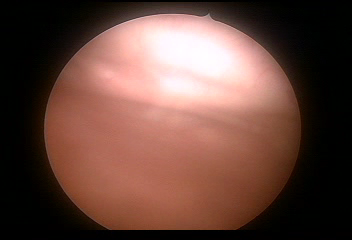
Modality: WLC
Class: Normal mucosa
Bladder cancer association: No